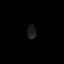
Tissue: skin
Cell type: Others
Senescence score: 0.7476
Nuclear area (px): 122
Mean DAPI intensity: 27.828